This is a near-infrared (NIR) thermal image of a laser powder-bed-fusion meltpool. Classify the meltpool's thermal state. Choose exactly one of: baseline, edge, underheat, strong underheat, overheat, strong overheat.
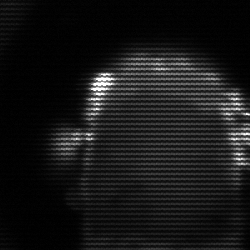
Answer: baseline